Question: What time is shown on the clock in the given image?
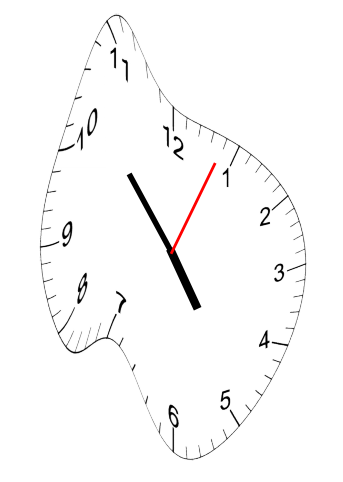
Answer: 04:53:04